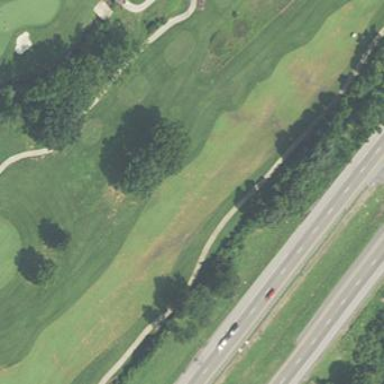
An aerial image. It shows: Grassy area designated as golf fairway.